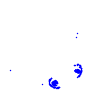
Particle: pion